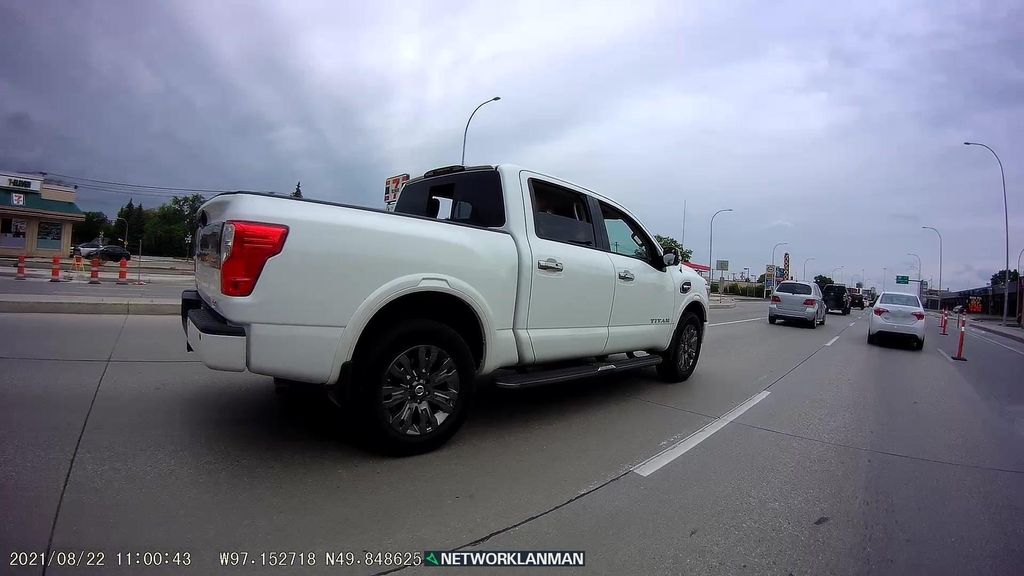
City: winnipeg